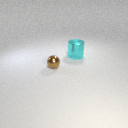
small brown metal sphere in front of large cyan metal cylinder